Question: This is a 4th order Runge-Kutta method I've made to eventually graph some differential equations.
The goal is to create a 4 by 100,000x.1 array that gives me the value of 'x, y, dx, dy' at every point in the timestep, so that I can graph any equation with those 4 parameters.
'''
#Assumptions
x0, y0 = -.250, .433
x1, y1 = -.250,-.433
x2, y2 = .500, .000
R = .2
C = .5
d = .25
#Imports
import numpy as np
import matplotlib.pyplot as plt
import scipy.integrate as intgr
import math
#ag = [[ x0, y0], [ x1, y1], [ x2, y2]]
mag = [[-.250,.433], [-.250,-.433], [.500,.000]]
def der( xin, t ):
mag = [[-.250,.433],[-.250,-.433],[.500,.000]]
x = xin[0]
y = xin[1]
vx = xin[2]
vy = xin[3]
dx = vx
dy = vy
vx2 = 0
vy2 = 0
vx1 = -R * vx - C * x
vy1 = -R * vy - C * y
for i in range( mag.__len__() - 1 ):
vx2 = vx2 + ( ( mag[i][0] - x )
/ ( ( mag[i][0] - x )**2
+ ( mag[i][1] - y )**2
+ d**2
)**1.5
)
vy2 = vy2 + ( ( mag[i][1] - y )
/ ( ( mag[i][0] - x )**2
+ ( mag[i][1] - y )**2
+ d**2
)**1.5
)
vx3 = vx1 + vx2
vy3 = vy1 + vy2
array = [dx,dy,vx3,vy3]
return array
dt = .1
t = np.arange( 0, 100000, dt )
xzero = [.2, .2, 0, 0]
def RK4( func, xzero, t ):
rows = xzero.__len__()
columns = t.__len__()
x = np.zeros( ( rows, columns ) )
x_t = 0
ind = 0
x[:,ind] = xzero
dt = t[1] - t[0]
for time in t[0:len( t ) - 1]:
ind = ind + 1
K1 = dt * func( x[:,ind-1], time )
K2 = dt * func( x[:,ind-1] + .5 * K1, time + .5 * dt )
K3 = dt * func( x[:,ind-1] + .5 * K2, time + .5 * dt )
K4 = dt * func( x[:,ind-1] + K3, time + dt )
x[:,ind] = x[:,ind-1] + ( 1.0 / 6.0 ) * ( K1
+ 2 * K2
+ 2 * K3
+ K4
)
return x
'''
---
'''
print( RK4( func = der, xzero = xzero, t = t ) )
'''
Produces a 'numpy' float 64 error

I'm not exactly sure why but some variable in my code isn't being interpreted as a number?
Thanks for the help in advance and let me know if I should provide more code or a larger context.
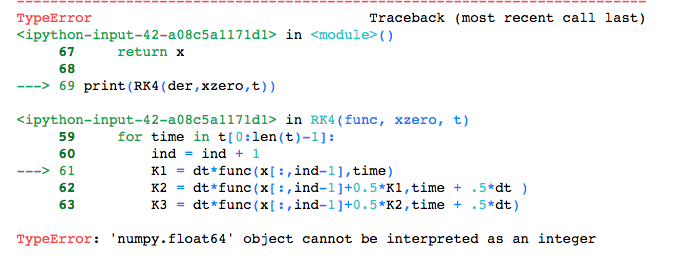
Answer: ## The error message:
You are trying to multiply a floating point number with an instance of a 'list'.
This kind of operation is actually well defined for integers, where you get the concatenation of multiple copies of the input list ( Given 'a = [1, 2, 3]; print( 2*a )' returns '[1, 2, 3, 1, 2, 3]' ). Thus the error message.
---
## Solution:
You will want to use 'numpy' consistently and especially the vector arithmetic that its 'array' object provides.
As a first point, the return of the ODE function from 'RK4()' should be rather articulated
as:
'''
return np.array( [dx, dy, vx3, vy3] )
'''